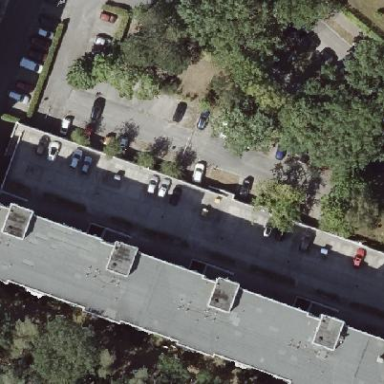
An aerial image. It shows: Multi-storey concrete parking facility.